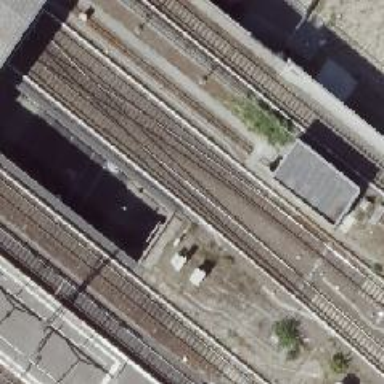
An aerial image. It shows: Light rail railway line with electrified rails.